Question: everybody! I'm trying to create a template as shown in the image below.
I will explain you what it does:
The left and right menus will toggle between 150 and 50 px (I've already made this part of the script using jQuery). When the toggle script runs from 150 to 50, the content of the page will expand (already done that too).
The side menus have "fixed position" written on them in the pictures, but I won't need this anymore because I will use overflow-y: scroll on the content instead of page scroll.
What I don't know how to do: I really can't get that top bar to be fixed and expand the same time content expands.
Image

Here is what I've done 'till now:
<URL>
CSS:
'''
*{
margin: 0px;
padding: 0px;
}
body, html{
height: 100%;
}
#container {
display: table;
width: 100%;
height: 100%;
}
#left, #middle, #right {
display: table-cell;
height: 100px;
}
#left, #right {
width: 150px;
background: #1f1f1f;
height: 100%;
color: white;
}
#middle {
background: white;
}
'''
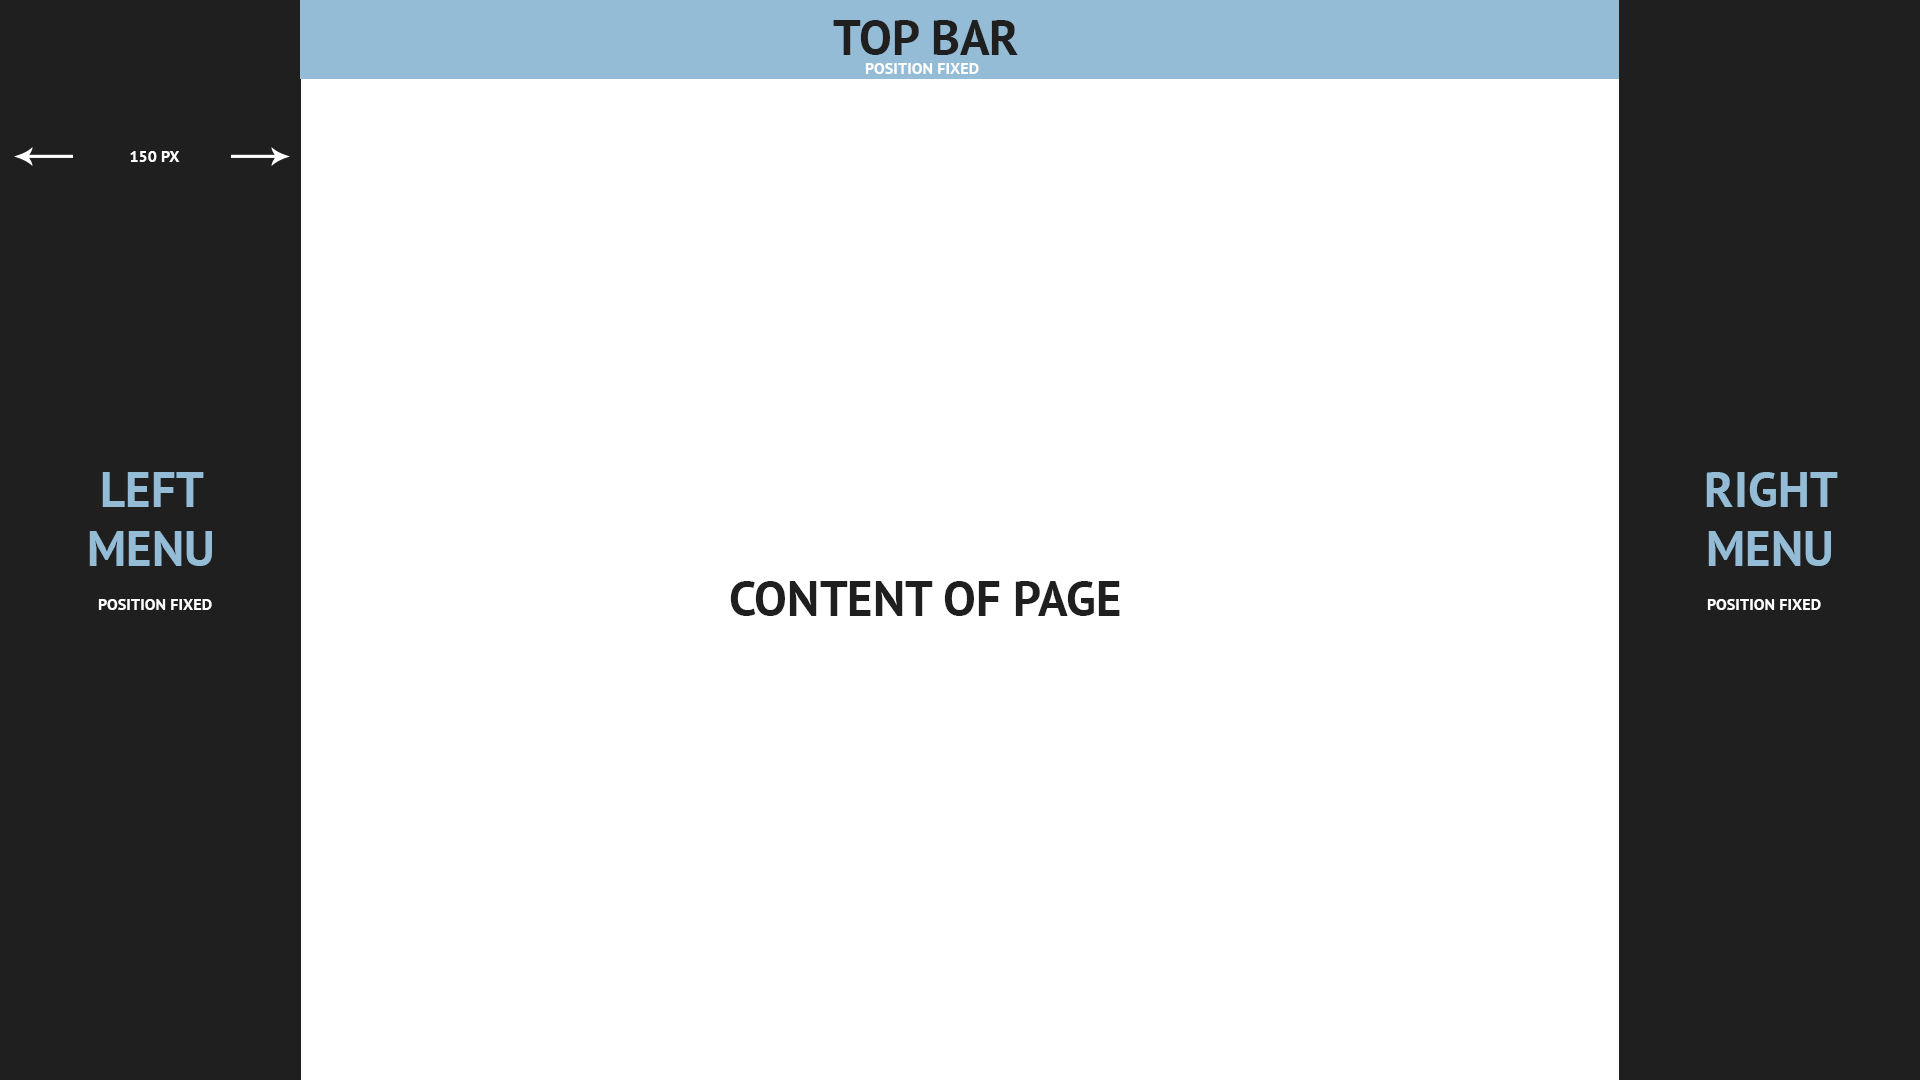
Answer: you could use position fixed for your top bar:
'''
<div id="top">top bar</div>
'''
'''
#top {position:fixed; background:lightblue; top:0; left:150px; right:150px; }
'''
'''
var top = $('#top');
$('#middle').css('padding-top', top.outerHeight());
$('#left').click(function(){
width = $(this).width();
if(width == 150){
$(this).css('width', 50);
top.css('left', 50);
} else {
$(this).css('width', 150);
top.css('left', 150);
}
});
$('#right').click(function(){
width = $(this).width();
if(width == 150){
$(this).css('width', 50);
top.css('right', 50);
} else {
$(this).css('width', 150);
top.css('right', 150);
}
});
'''
<URL>